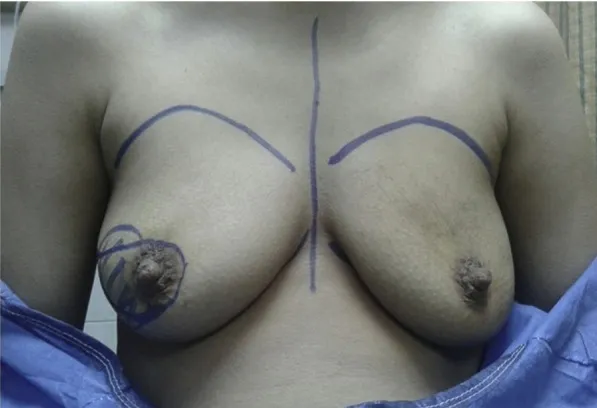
Preoperative picture.
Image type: medical_photograph (other_medical_photograph)